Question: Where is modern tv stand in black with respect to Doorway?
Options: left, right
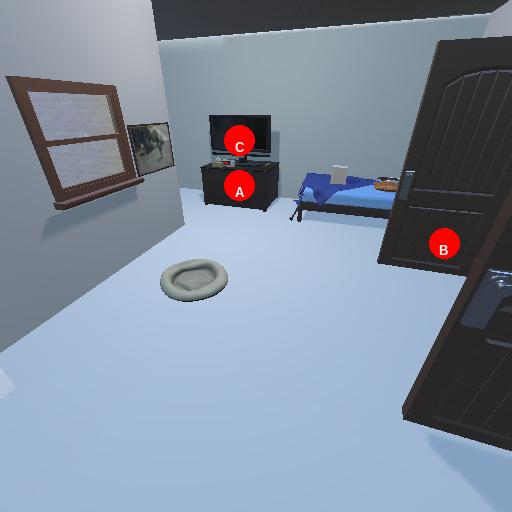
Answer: left